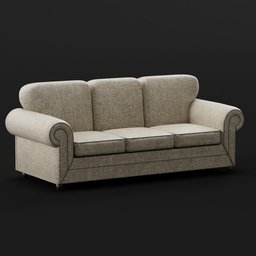
Label: furniture